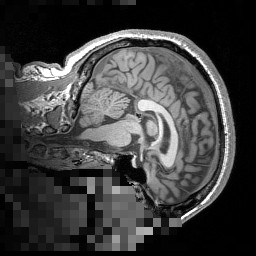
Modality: T1w
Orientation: sagittal
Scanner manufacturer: siemens
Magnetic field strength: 3 T
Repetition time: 1.5 s
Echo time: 0.00291 s